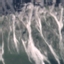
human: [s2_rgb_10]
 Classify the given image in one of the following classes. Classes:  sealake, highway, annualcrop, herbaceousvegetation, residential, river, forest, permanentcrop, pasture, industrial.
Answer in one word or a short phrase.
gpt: HerbaceousVegetation